The image is the raw time-domain waveform of a rolling-element bearing's vibration signal. Based on the visible evidence, which condition applies: normal, inner_race, outer_race, ball?
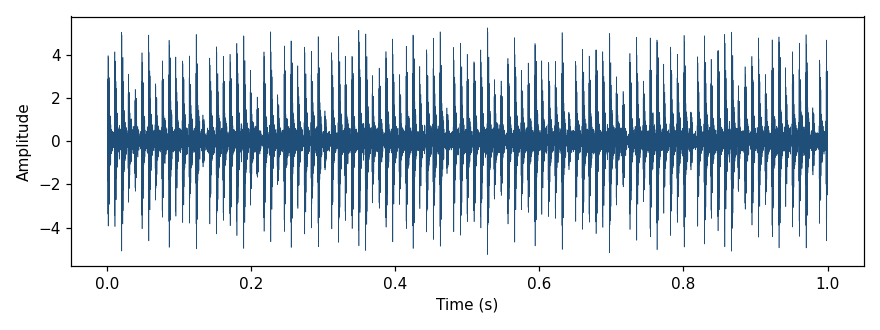
Answer: outer_race